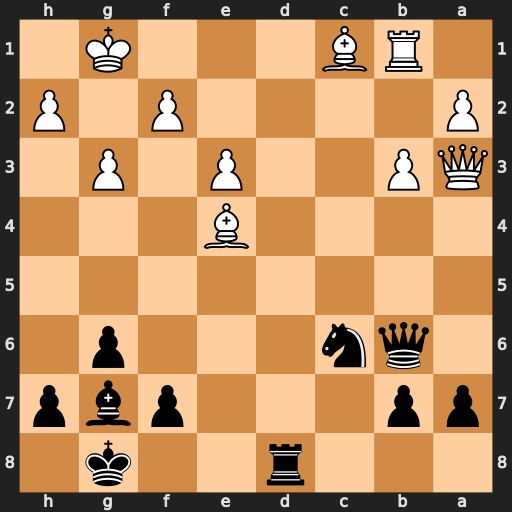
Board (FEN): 3r2k1/pp3pbp/1qn3p1/8/4B3/QP2P1P1/P4P1P/1RB3K1
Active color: b
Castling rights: -
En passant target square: -
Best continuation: Rd1+ Kg2 Qb5 Bb2 Qf1+